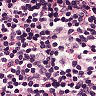
Metastatic tissue present: no